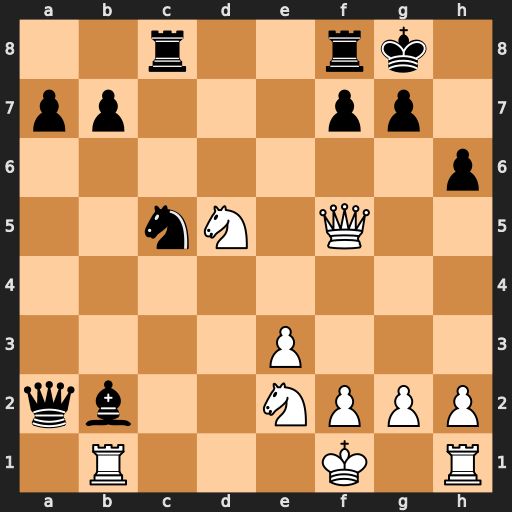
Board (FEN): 2r2rk1/pp3pp1/7p/2nN1Q2/8/4P3/qb2NPPP/1R3K1R
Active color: w
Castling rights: -
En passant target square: -
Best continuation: Ne7+ Kh8 Nxc8